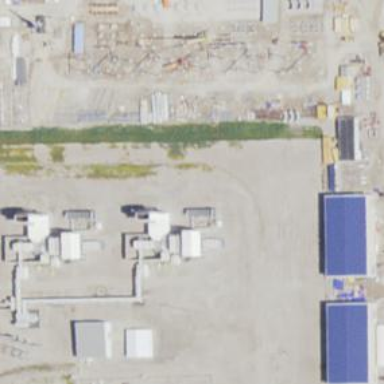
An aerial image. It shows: Gas turbine power generator.